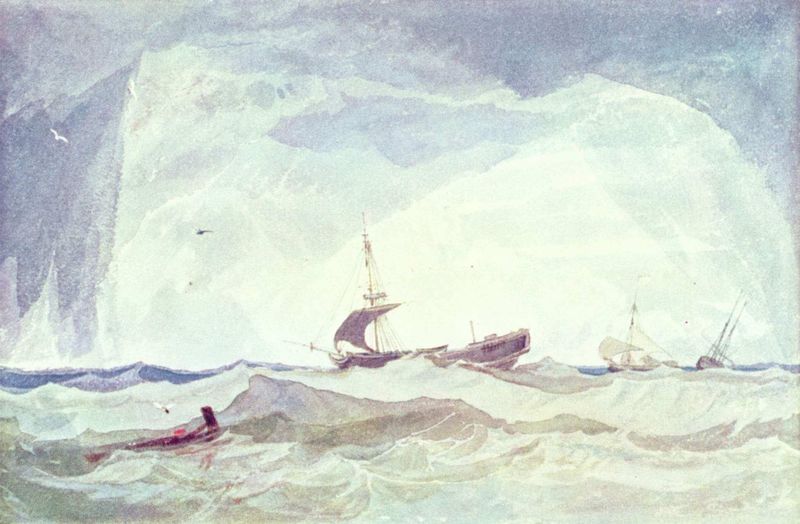
Titel: Entmastete Brigg
Künstler: John Sell Cotman
Standort: London
Institution: British Museum
Schlagwörter: berg, blau, dunkel, gemälde, gewitter, himmel, meer, schatten, vogel, wasser, weiß, wolken, aquarell, grün, landschaft, see, grau, hell, holz, licht, zeichnung, eis, rot, horizont, kalt, natur, vögel, wind, gewässer, sonne, boot, boote, gischt, schiff, schiffe, segel, segelboot, segelschiffe, welle, wellen, papier, zwei, mast, segelschiff, fels, gletscher, violett, rauh, masten, havarie, möwe, möwen, querformat, schiffbruch, seenot, seestück, sturm, trümmer, tsunami, unwetter, wellengang, wetter, wild, woge, wogen, segelboote, takelage, regen, eisberg, gefahr, dynamik, seegang, seefahrt, fisch, unfall, wrack, diagonale, wal, schäumen, heck, branden, reffen, hai, schaukeln, eisberge, eisig, helle farben, rettungsboot, blähen, hohe see, monsterwelle, waagerechte, nordpol, arktis, eismeer, antarktis, nebelbank, karacke, korvette, reff, wooge, wis, u-boot, holz wetter, versunkenes schiff, caspar david friechrich